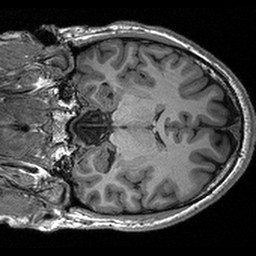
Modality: T1w
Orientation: coronal